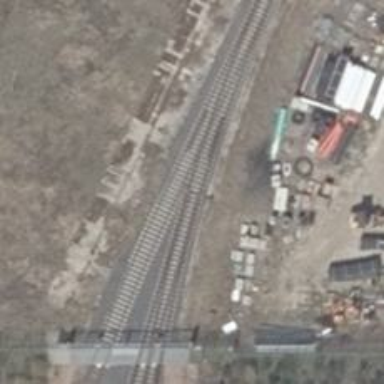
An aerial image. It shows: Railway switch with the turnout on the left side.